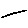
Label: line